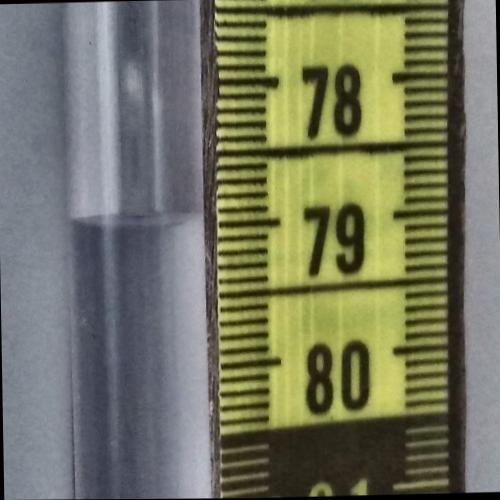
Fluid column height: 78.9 cm